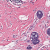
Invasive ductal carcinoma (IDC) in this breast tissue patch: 0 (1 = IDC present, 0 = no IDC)